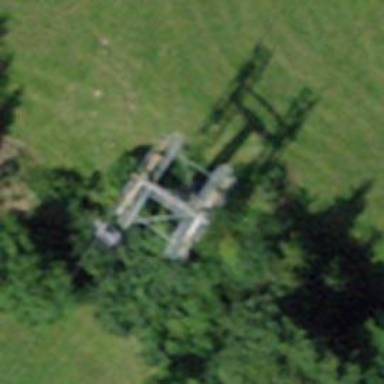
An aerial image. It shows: Pylon used for aerialway.